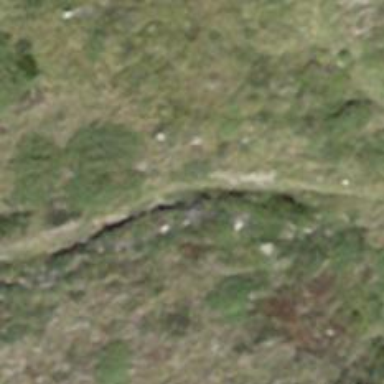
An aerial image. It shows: Ground path.